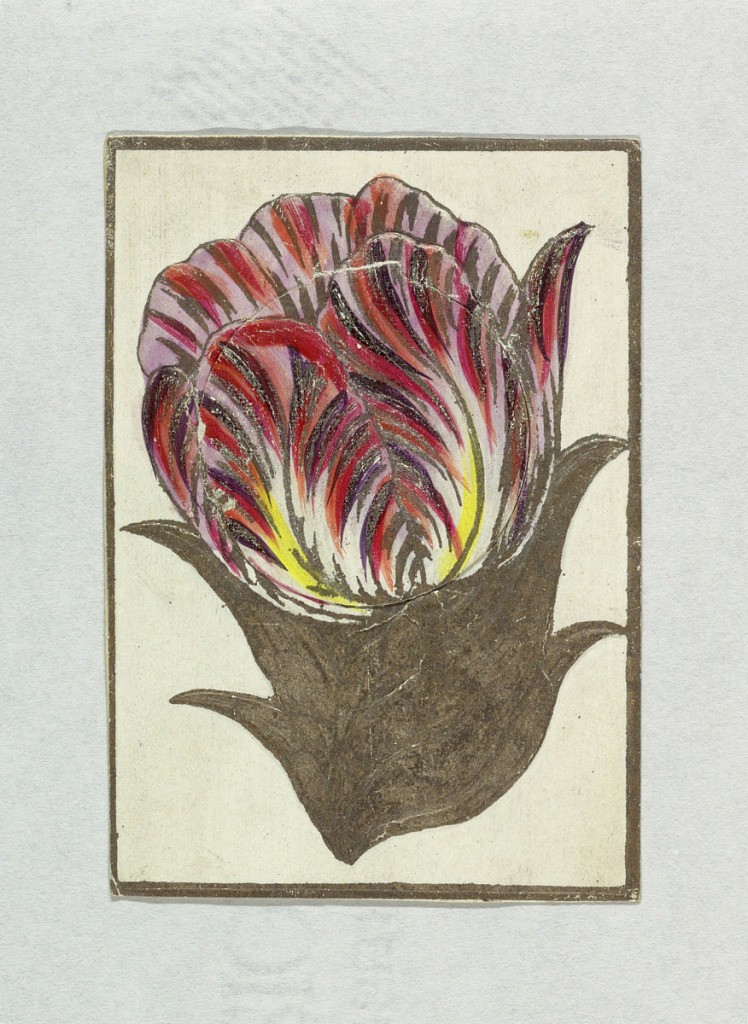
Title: Valentine Greeting
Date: ca. 1875
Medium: Chromolithograph, gold paint on isenglass on embossed paper
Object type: Greeting Card
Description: A tulip, under whose blossom is an eight-line poem, "The Lover's Sign," printed in gold on isenglass.